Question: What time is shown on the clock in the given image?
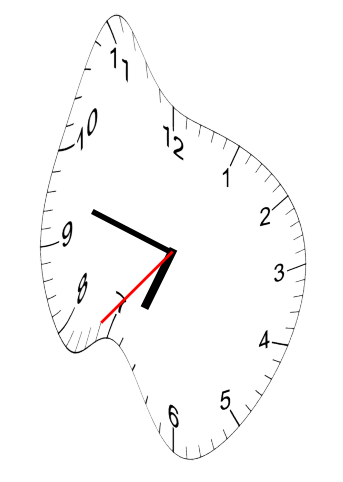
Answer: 06:47:37